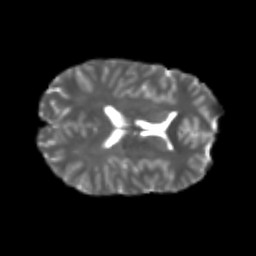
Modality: T2w
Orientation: axial
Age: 24
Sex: male
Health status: healthy
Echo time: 0.074 s